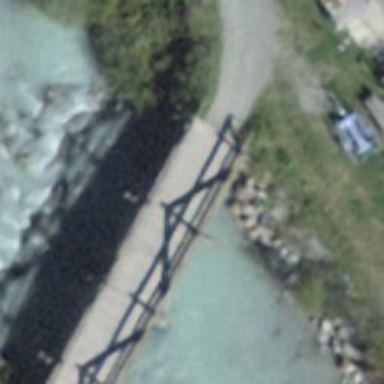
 and it is designated for hiking and nordic activities."